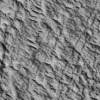
Atmospheric dust classification: not_dusty